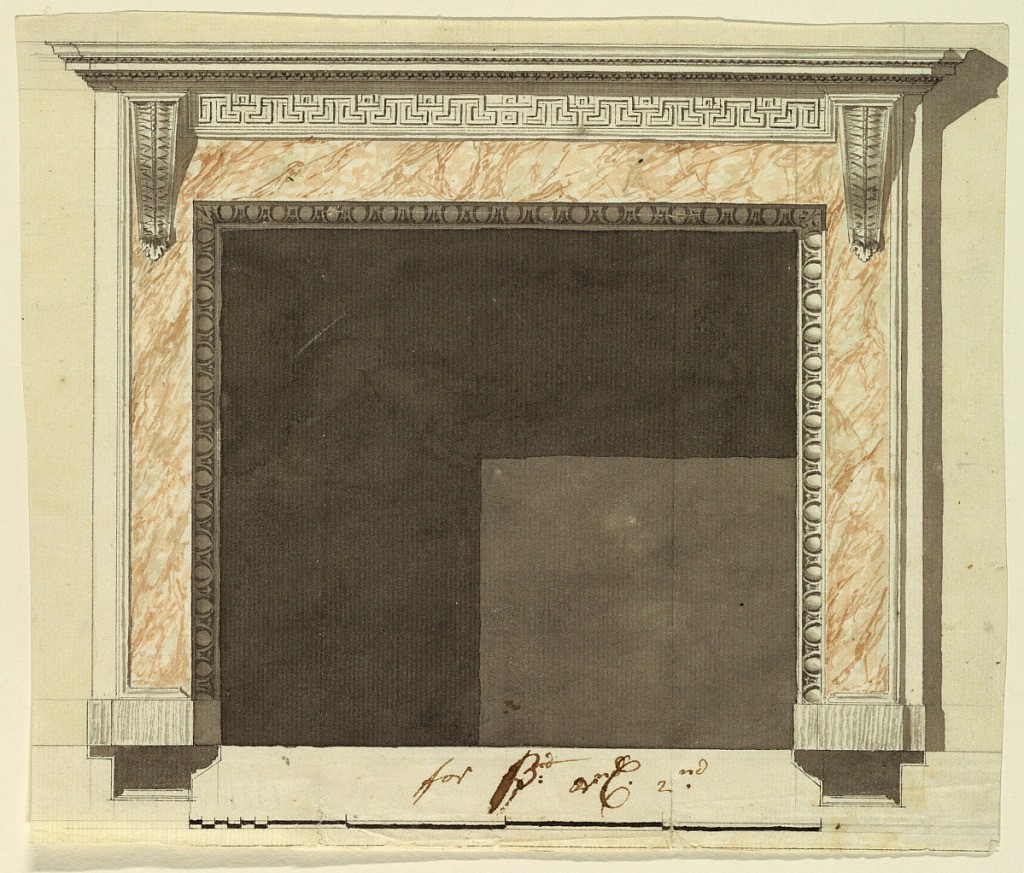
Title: Design for a Chimneypiece
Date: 1780–1800
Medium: Graphite, pen and ink, brush and watercolor on paper
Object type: Drawing
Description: A slightly altered variation of 1938-88-8211. A fret band is shown in the frieze. The oblong is omitted. Shadow, background, base line, plans. Scale as in 1938-88-8211. Traces of the framing line at the lower edge.